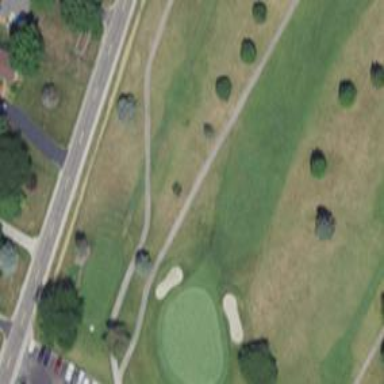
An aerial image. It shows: Pathway for golfing.